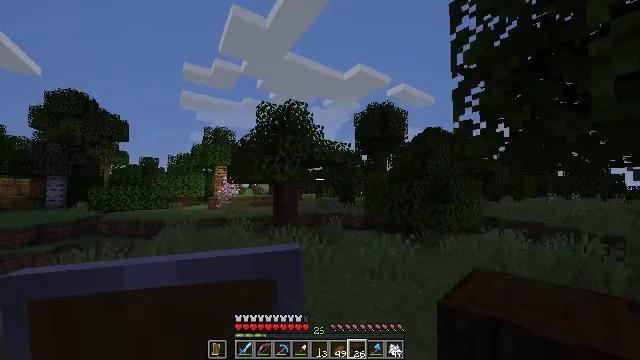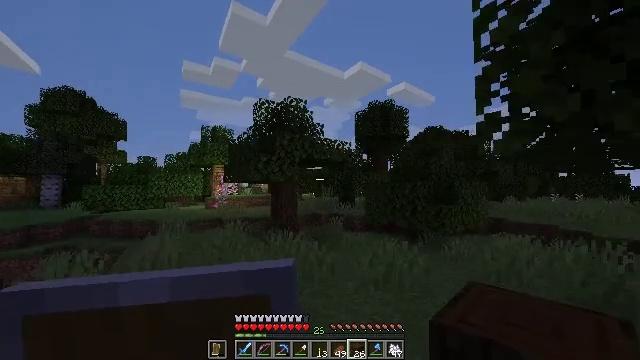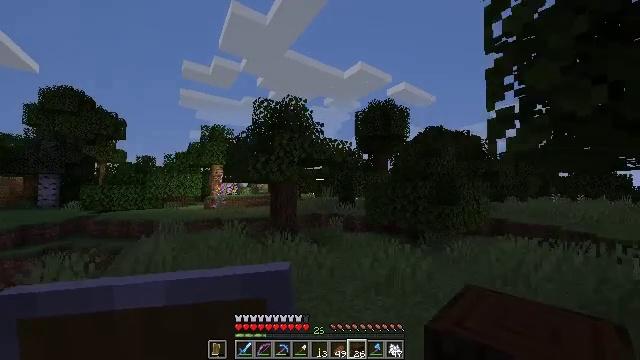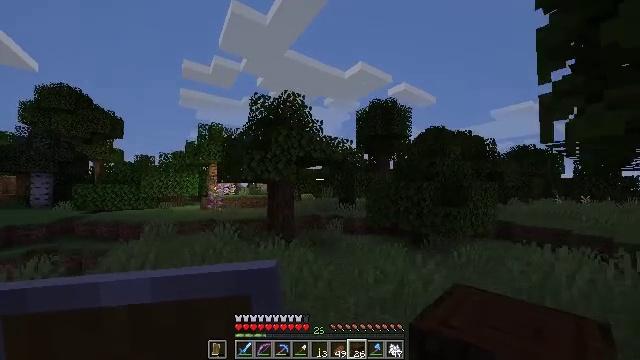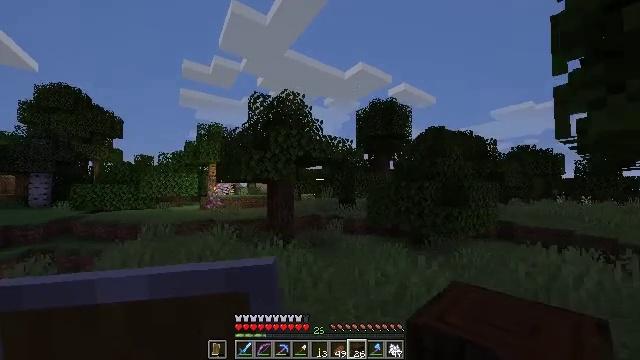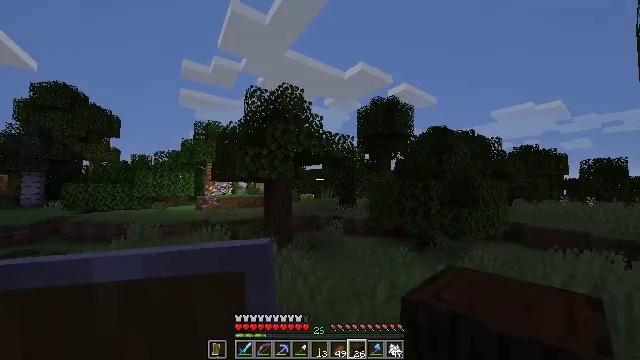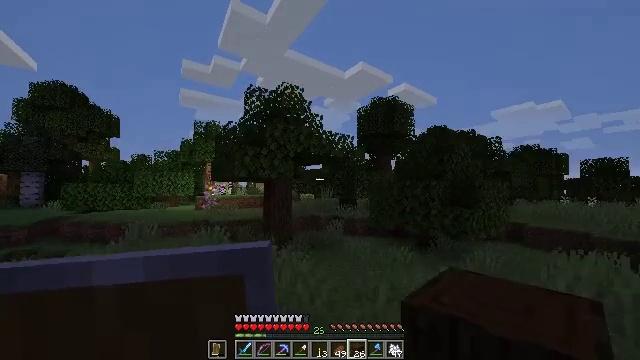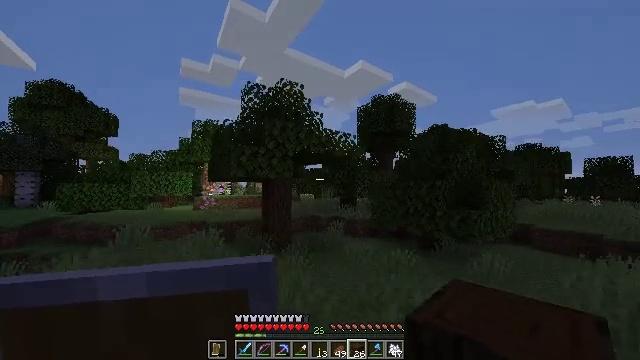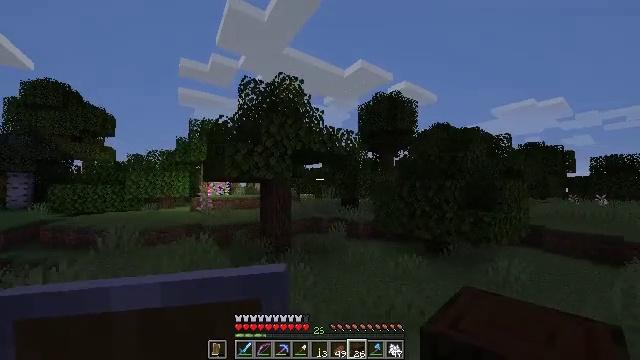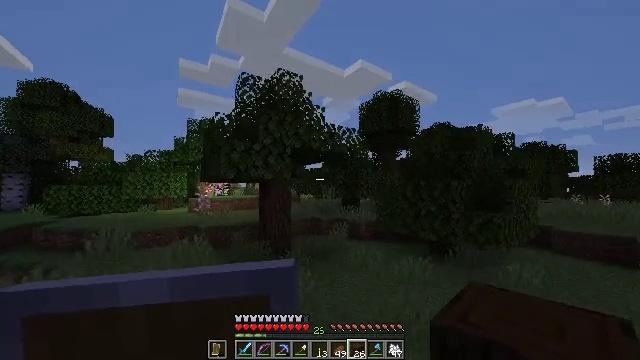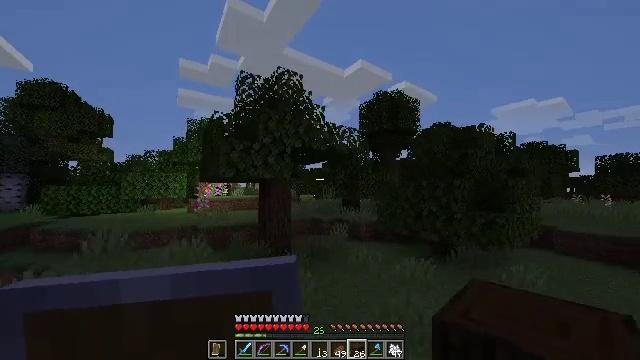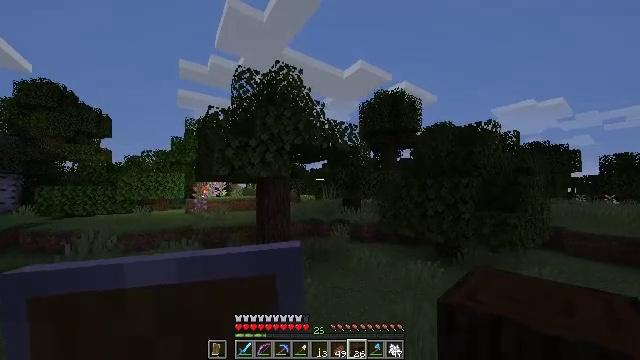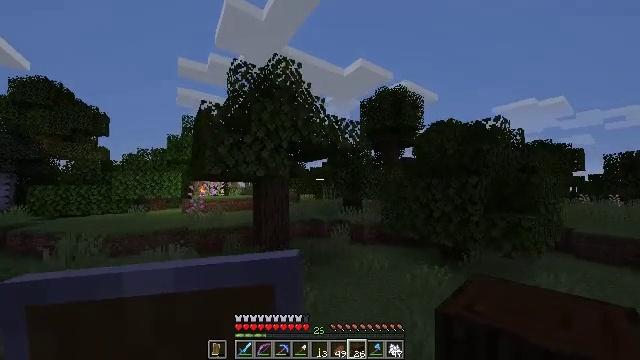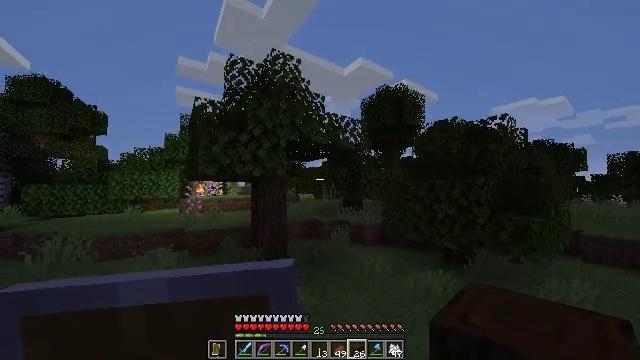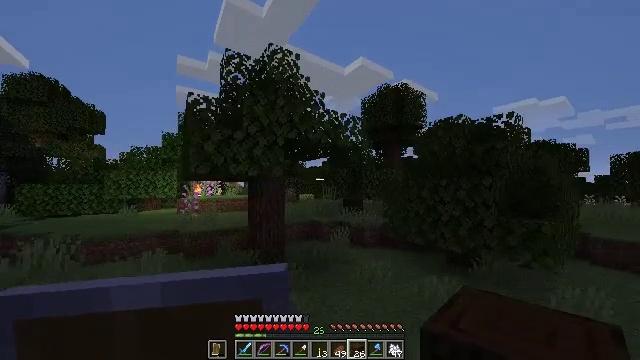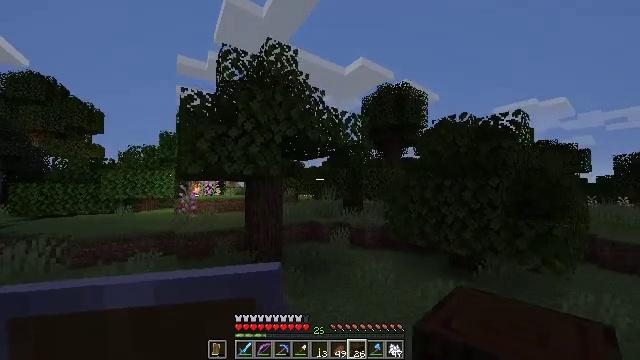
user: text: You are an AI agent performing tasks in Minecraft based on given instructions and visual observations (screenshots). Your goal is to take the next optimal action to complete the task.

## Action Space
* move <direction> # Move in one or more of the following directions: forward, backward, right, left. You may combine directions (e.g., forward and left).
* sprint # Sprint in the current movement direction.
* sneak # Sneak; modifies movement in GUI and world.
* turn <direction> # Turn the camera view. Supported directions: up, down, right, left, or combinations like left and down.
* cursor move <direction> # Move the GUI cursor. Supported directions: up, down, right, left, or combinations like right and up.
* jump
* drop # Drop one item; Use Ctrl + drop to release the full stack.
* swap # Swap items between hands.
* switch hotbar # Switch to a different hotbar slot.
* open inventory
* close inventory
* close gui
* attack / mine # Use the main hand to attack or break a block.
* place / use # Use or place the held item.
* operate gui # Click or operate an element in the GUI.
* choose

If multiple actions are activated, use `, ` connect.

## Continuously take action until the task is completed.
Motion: motion action
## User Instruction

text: craft item air
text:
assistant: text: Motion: move forward
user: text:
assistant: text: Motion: move forward
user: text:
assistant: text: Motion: move forward
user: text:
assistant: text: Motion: move forward
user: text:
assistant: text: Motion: move forward
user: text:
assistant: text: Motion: move forward
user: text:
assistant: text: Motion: move forward
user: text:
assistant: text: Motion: move forward
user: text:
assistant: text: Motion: move forward
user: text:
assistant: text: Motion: move forward
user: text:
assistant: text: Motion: move forward
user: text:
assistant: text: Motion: move forward
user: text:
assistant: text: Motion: move forward
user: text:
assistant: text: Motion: move forward
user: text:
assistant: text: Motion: move forward
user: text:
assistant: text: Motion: move forward
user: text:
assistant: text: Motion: move forward
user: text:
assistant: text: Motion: move forward
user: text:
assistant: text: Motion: move forward
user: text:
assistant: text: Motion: move forward
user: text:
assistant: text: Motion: move forward
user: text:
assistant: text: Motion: move forward
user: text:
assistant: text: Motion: move forward, sprint
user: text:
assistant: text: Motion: move forward, sprint
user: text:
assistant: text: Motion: move forward, sprint
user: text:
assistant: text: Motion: move forward
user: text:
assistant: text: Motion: move forward
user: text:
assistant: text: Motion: move forward
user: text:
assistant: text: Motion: move forward
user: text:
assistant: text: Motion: move forward